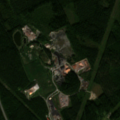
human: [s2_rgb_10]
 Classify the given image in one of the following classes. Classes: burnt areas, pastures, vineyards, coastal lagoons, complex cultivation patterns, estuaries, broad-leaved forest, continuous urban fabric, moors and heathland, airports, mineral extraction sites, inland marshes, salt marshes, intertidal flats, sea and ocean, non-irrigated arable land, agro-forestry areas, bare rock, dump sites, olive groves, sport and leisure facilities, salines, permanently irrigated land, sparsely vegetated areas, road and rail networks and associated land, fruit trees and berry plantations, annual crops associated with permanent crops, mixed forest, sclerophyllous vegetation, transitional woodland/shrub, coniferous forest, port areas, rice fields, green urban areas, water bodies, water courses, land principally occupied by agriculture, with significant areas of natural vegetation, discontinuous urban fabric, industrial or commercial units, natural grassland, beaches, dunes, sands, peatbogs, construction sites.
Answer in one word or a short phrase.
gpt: dump sites, mixed forest